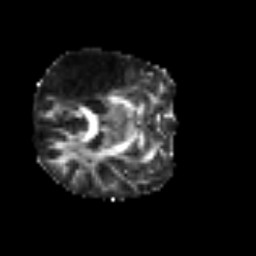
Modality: FA
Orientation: axial
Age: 72
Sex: male
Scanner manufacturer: siemens
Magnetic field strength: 3 T
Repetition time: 3.2 s
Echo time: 0.081 s